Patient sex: M
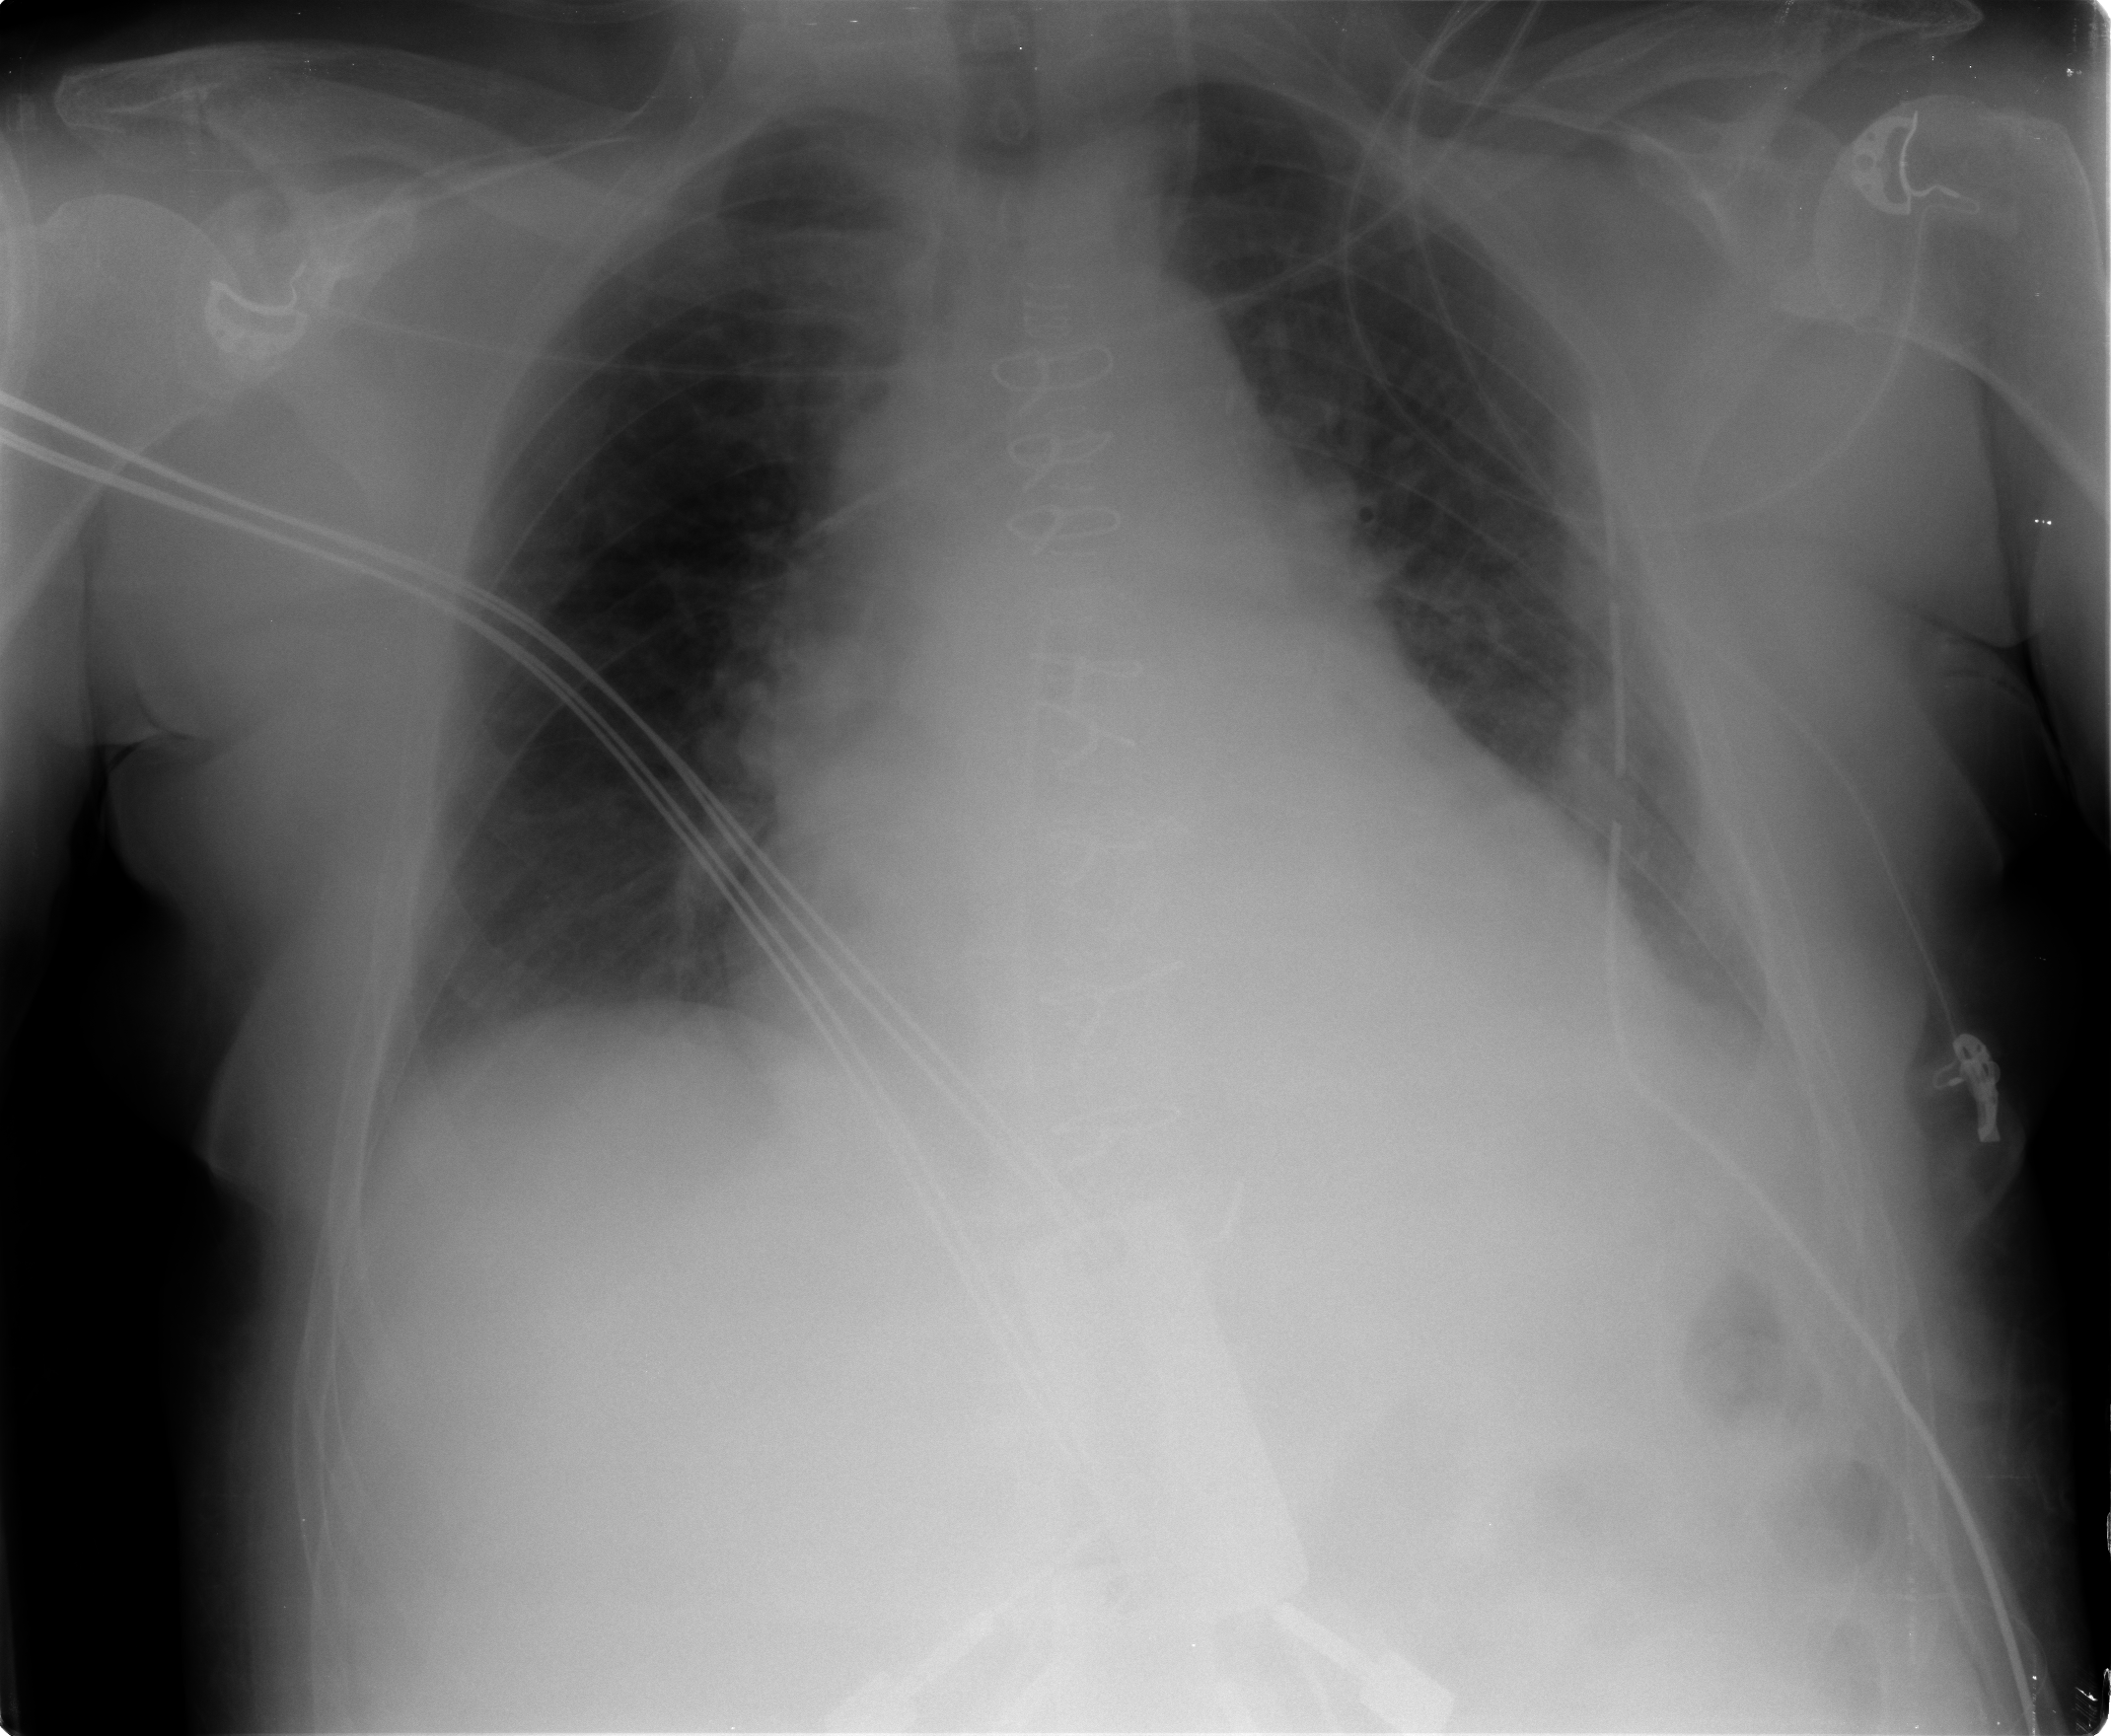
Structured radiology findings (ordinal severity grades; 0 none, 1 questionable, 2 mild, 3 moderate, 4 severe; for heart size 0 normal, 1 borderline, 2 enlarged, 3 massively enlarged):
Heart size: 2
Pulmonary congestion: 3
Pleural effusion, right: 0
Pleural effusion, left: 1
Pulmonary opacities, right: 0
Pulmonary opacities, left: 0
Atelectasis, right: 0
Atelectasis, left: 2